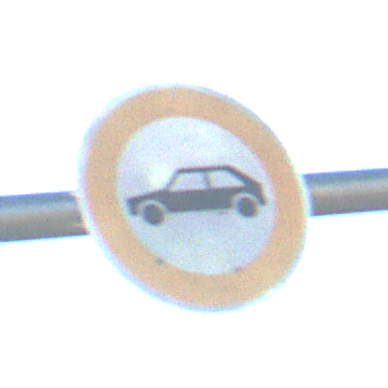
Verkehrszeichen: VerbotPersonenkraftwagen
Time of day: MorningAfternoon
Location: Outdoor (Nature)
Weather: PartlyCloudy
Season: NotSpecified
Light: Natural